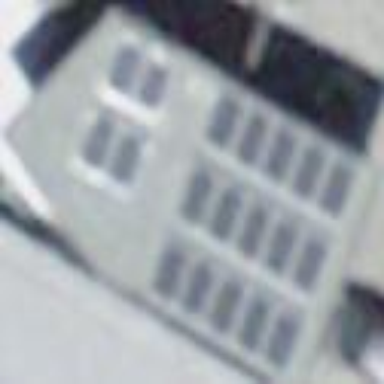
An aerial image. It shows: Part of building.